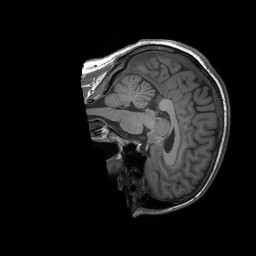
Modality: T1w
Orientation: sagittal
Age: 33
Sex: male